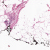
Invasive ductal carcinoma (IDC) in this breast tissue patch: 0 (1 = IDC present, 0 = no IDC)